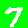
Digit: 7